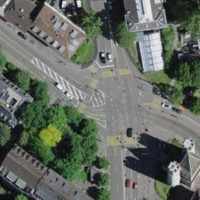
EUNIS habitat code: 54
Species observed at this site:
Episyrphus balteatus
Corvus corone
Podarcis muralis
Cardamine pratensis
Helix pomatia
Garrulus glandarius
Passer domesticus
Columba livia